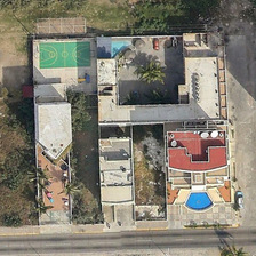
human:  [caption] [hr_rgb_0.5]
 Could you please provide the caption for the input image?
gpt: There's an outdoor pool in front of the red roof.

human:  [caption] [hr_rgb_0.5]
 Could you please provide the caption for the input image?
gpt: There is a basket court behind the house.

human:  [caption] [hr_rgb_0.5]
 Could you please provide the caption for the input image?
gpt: There is a basketball court behind the house.

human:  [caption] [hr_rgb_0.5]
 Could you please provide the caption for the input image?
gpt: There is an outdoor swimming pool in front of the red roof.

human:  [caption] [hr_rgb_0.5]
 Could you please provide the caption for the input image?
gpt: There's a basketball court in the back of the house.